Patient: sex F, age 58
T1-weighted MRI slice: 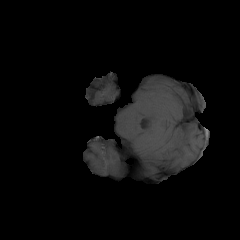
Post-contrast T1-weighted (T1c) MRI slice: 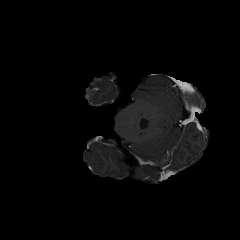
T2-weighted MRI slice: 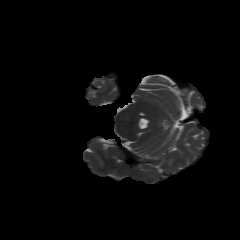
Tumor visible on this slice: no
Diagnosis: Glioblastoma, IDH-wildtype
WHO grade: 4